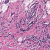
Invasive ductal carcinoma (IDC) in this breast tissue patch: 0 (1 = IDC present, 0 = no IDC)